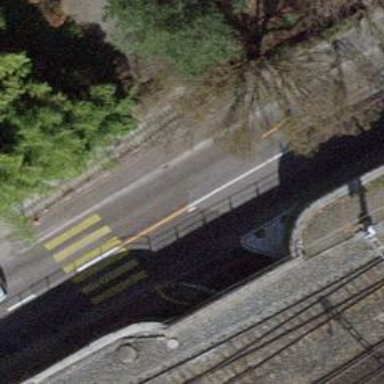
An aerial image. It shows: Road crossing with traffic signals.